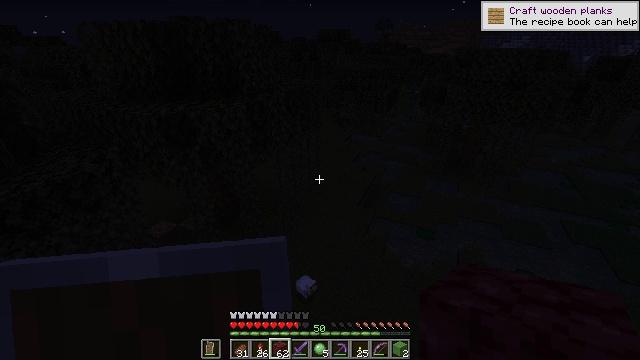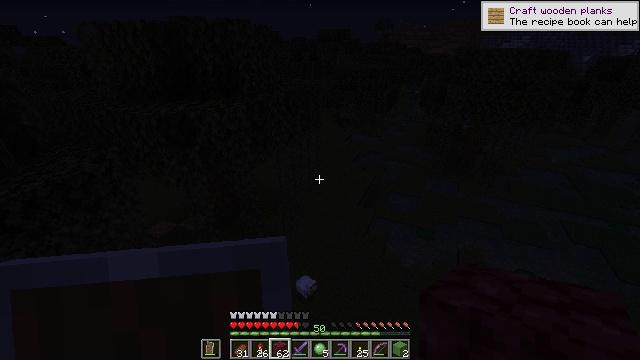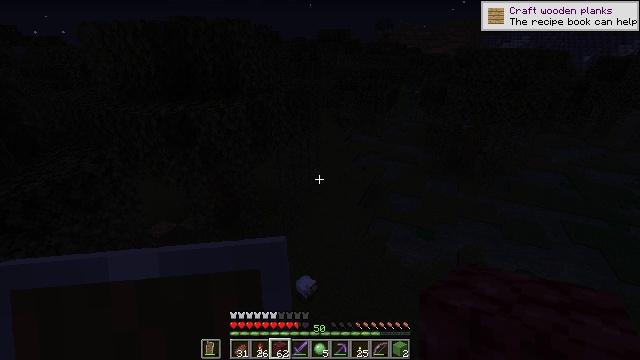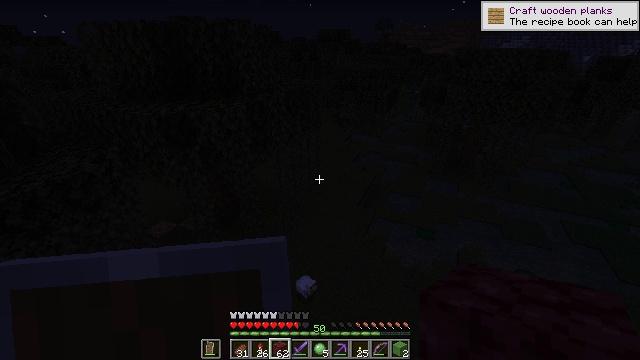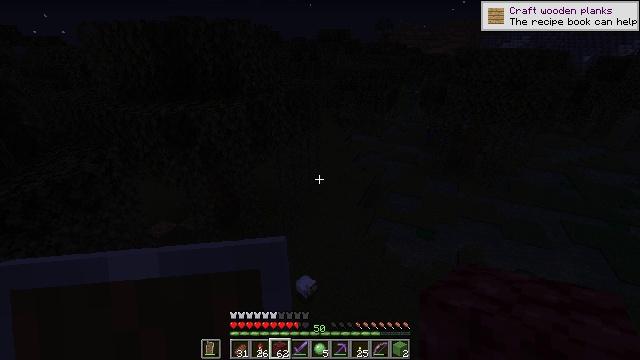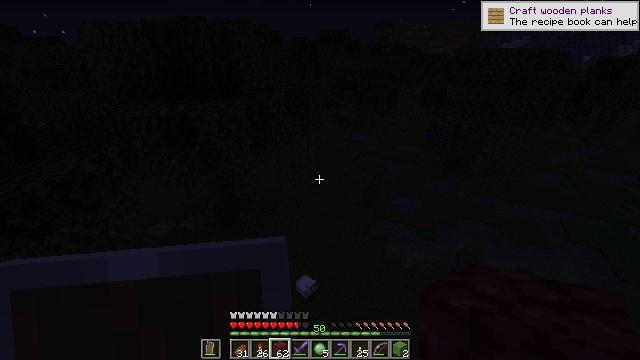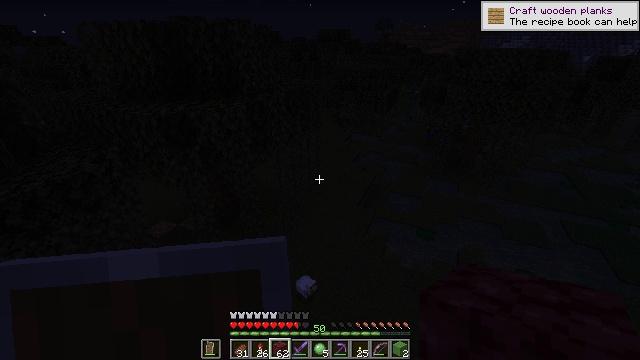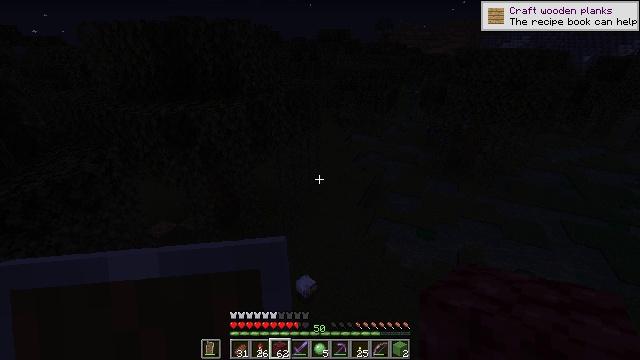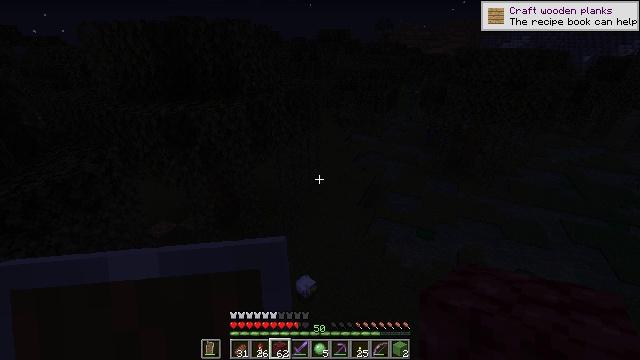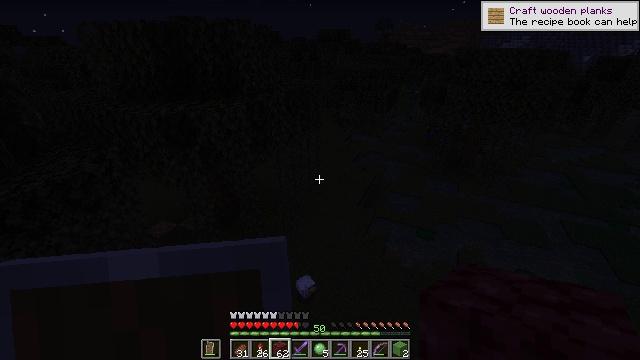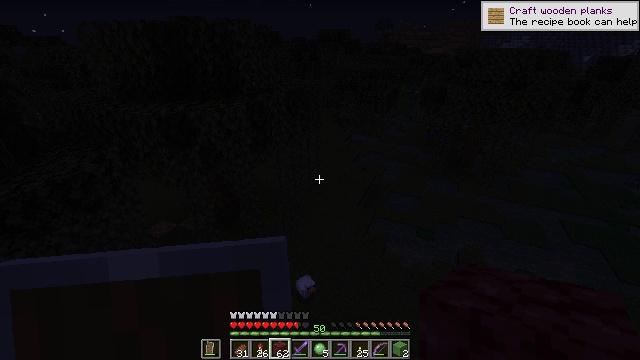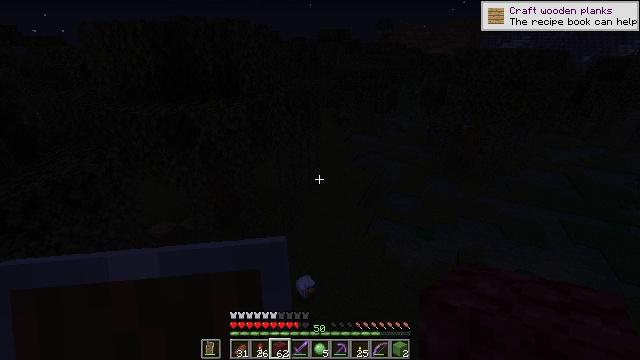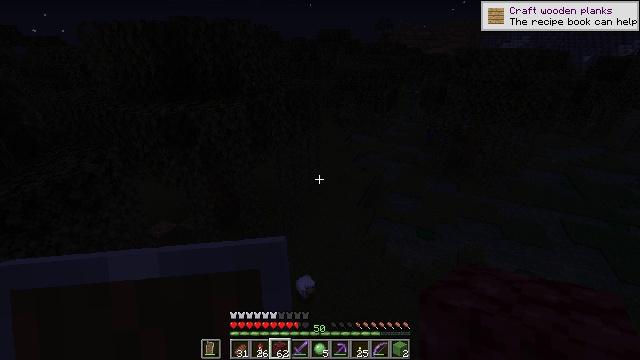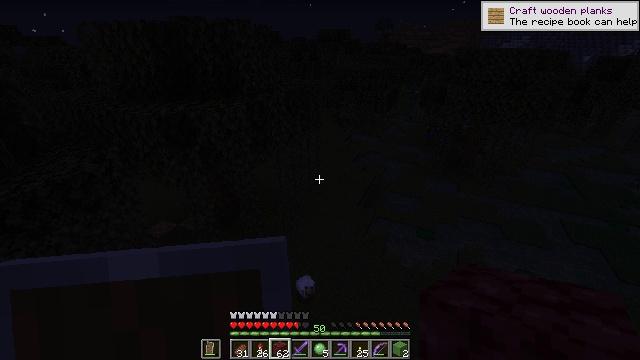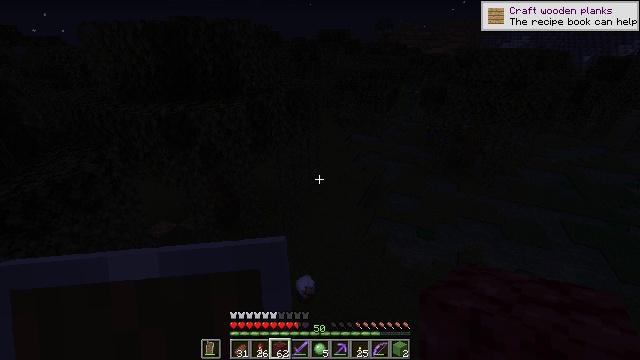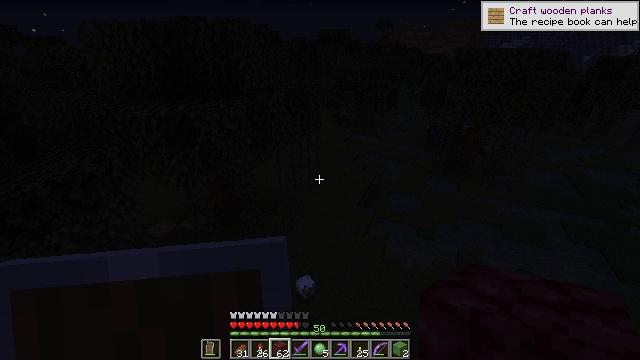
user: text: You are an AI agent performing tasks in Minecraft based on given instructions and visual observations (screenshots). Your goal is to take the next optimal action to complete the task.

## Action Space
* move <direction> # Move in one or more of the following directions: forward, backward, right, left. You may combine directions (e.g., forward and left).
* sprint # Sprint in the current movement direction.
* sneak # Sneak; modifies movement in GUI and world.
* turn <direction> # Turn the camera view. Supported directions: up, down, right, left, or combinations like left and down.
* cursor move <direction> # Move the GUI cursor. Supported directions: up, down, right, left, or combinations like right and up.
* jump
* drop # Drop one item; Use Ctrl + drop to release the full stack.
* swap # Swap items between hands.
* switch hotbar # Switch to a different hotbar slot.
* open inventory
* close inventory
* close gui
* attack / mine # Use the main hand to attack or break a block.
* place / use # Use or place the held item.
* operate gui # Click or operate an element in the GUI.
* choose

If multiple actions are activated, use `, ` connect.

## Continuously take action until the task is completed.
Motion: motion action
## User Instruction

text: Combat the slime.
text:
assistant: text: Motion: no_op
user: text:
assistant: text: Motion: no_op
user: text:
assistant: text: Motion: no_op
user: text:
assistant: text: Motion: no_op
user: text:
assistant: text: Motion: no_op
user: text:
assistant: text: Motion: no_op
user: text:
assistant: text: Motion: no_op
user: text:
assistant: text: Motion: no_op
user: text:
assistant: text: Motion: no_op
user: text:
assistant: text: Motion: no_op
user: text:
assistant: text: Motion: no_op
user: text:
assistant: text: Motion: no_op
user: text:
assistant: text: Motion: no_op
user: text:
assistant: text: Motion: no_op
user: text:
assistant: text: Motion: no_op
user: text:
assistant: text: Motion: no_op
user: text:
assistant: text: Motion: no_op
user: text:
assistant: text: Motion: no_op
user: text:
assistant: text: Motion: no_op
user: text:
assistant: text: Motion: no_op
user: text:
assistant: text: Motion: no_op
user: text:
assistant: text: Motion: no_op
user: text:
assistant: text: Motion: no_op
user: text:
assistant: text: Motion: no_op
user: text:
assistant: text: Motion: no_op
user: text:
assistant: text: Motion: no_op
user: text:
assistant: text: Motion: no_op
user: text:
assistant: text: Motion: no_op
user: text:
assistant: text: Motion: no_op
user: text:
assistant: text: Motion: no_op